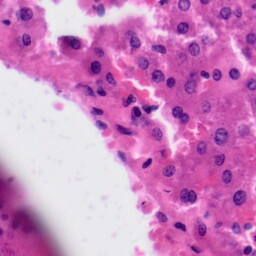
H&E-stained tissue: Liver